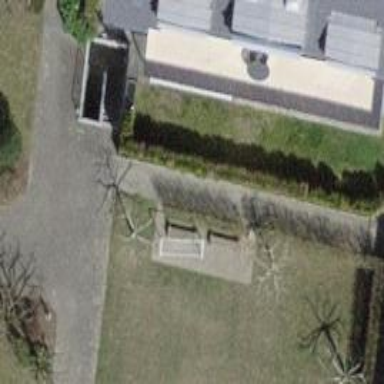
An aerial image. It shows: Bench.